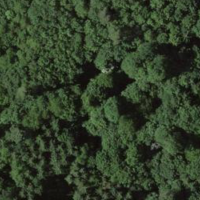
EUNIS habitat code: 41
Species observed at this site:
Aegopodium podagraria